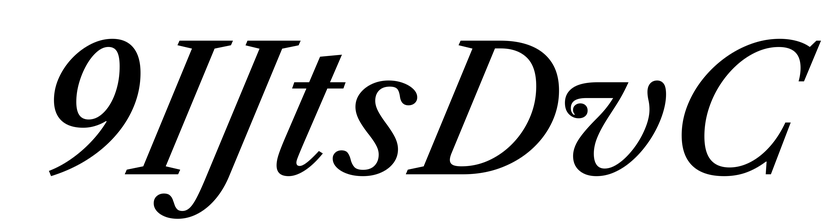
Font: LibreCaslonText-Italic_Medium_Italic